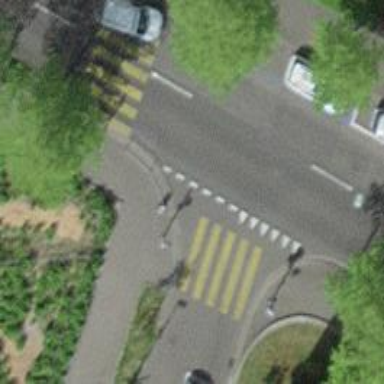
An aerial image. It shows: Uncontrolled zebra crossing on the road.